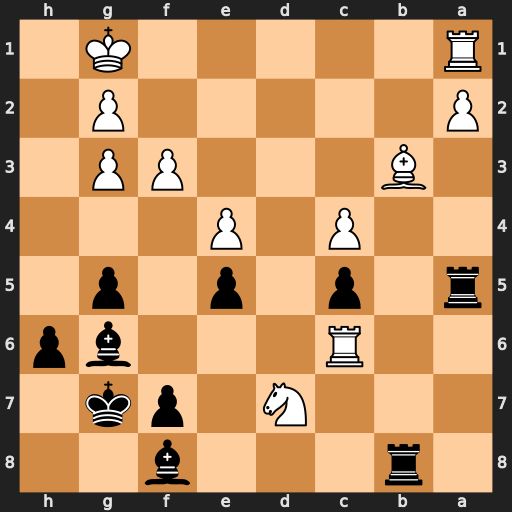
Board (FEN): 1r3b2/3N1pk1/2R3bp/r1p1p1p1/2P1P3/1B3PP1/P5P1/R5K1
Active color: b
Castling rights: -
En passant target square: -
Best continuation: Rxb3 axb3 Rxa1+